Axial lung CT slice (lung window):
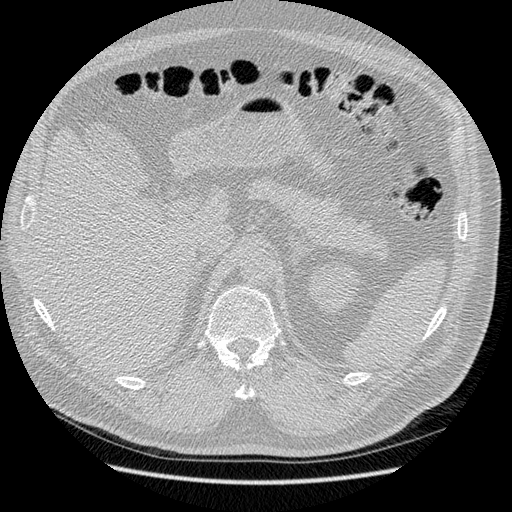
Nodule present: no